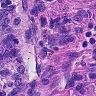
Metastatic tissue present: yes